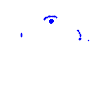
Particle: electron